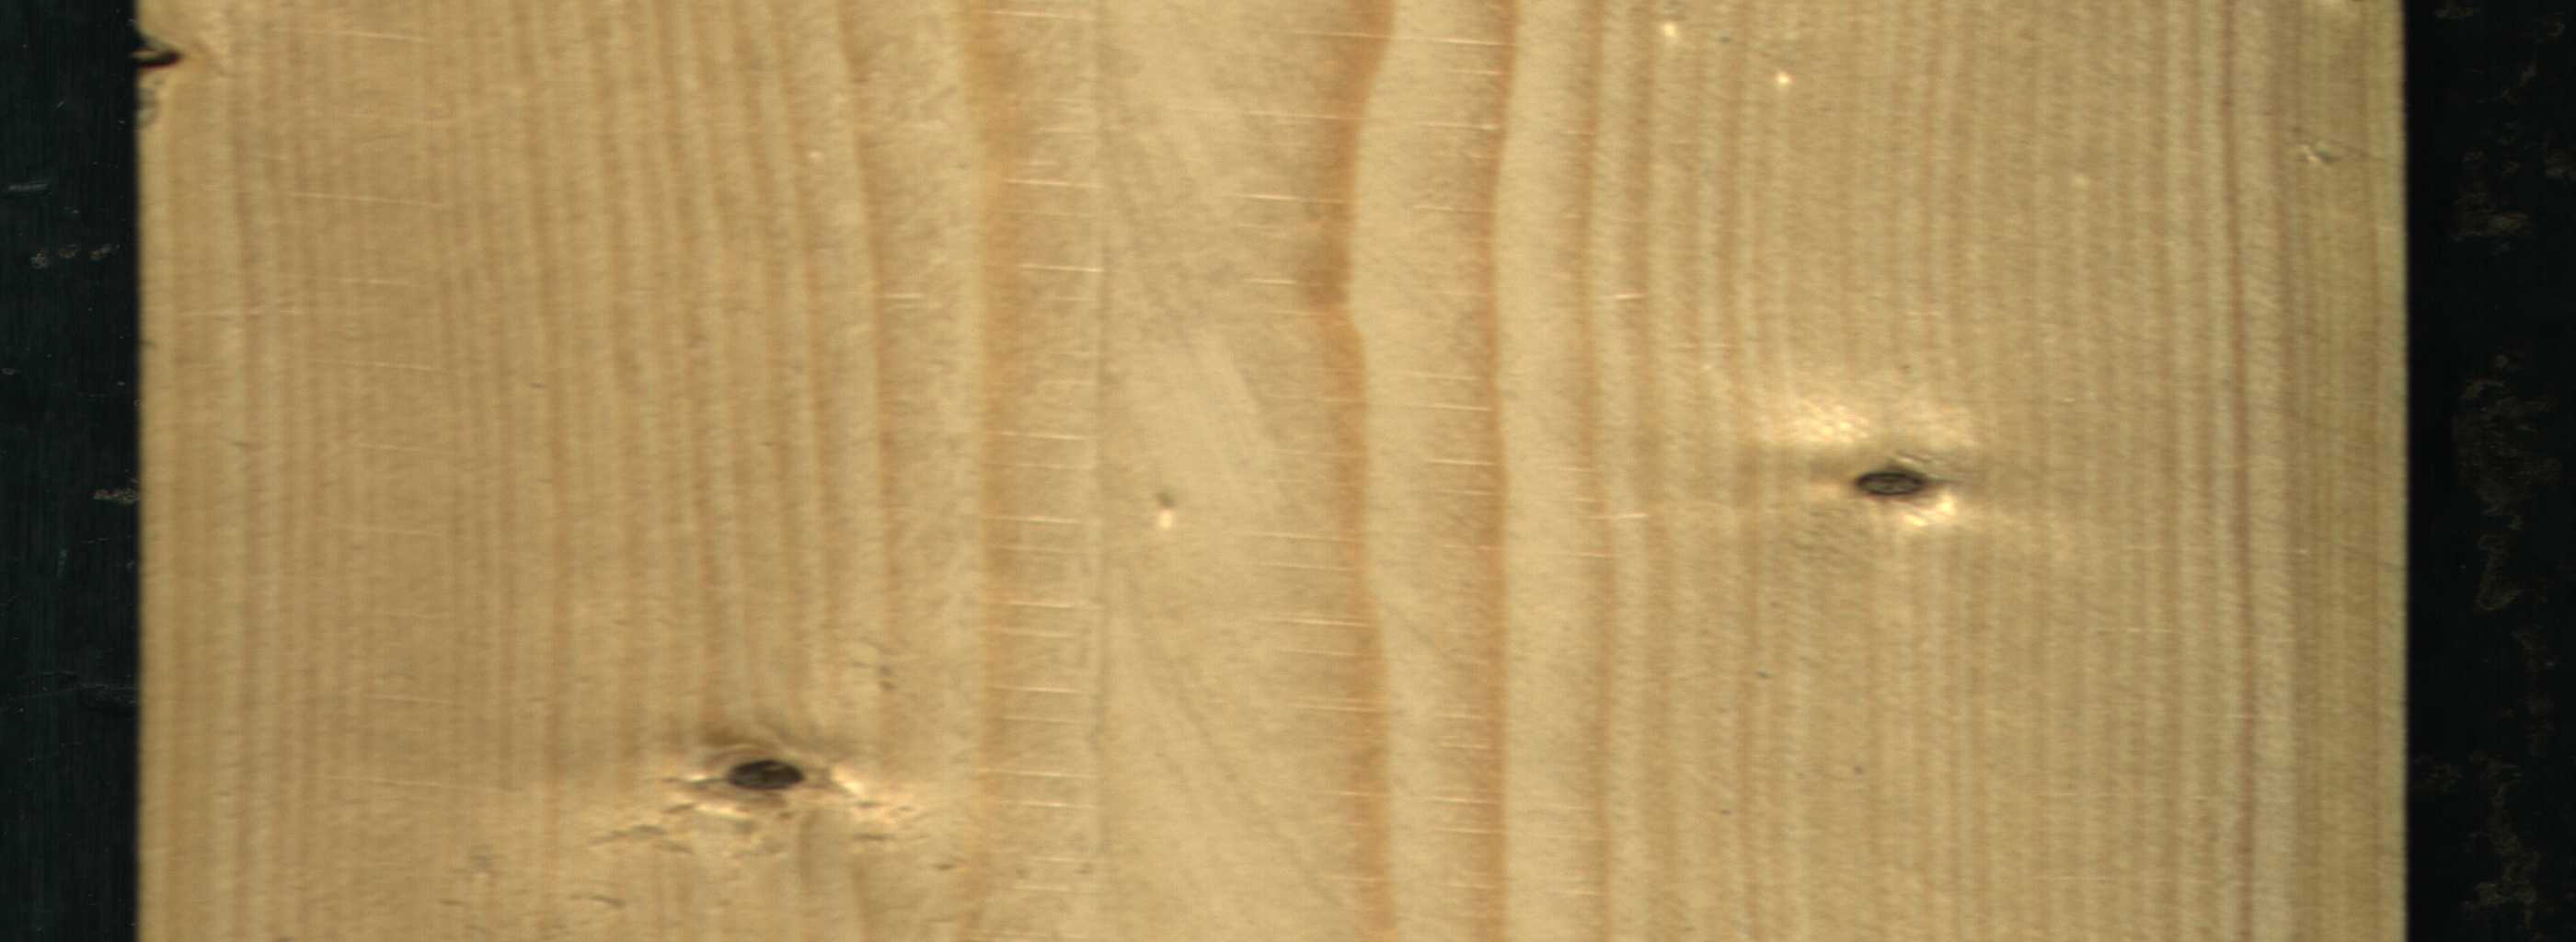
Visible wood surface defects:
Knot_missing
Dead_Knot
Dead_Knot